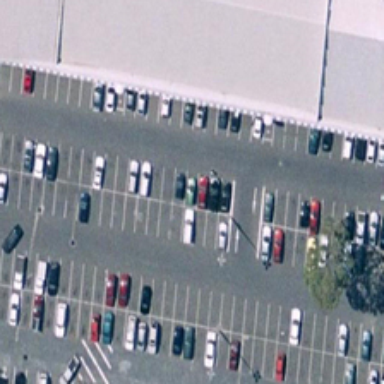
Many cars are parked in a parking lot near a large building .